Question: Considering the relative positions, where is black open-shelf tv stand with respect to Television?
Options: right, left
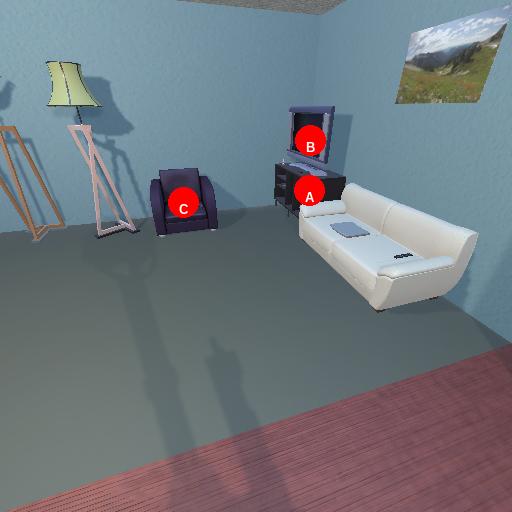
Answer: right